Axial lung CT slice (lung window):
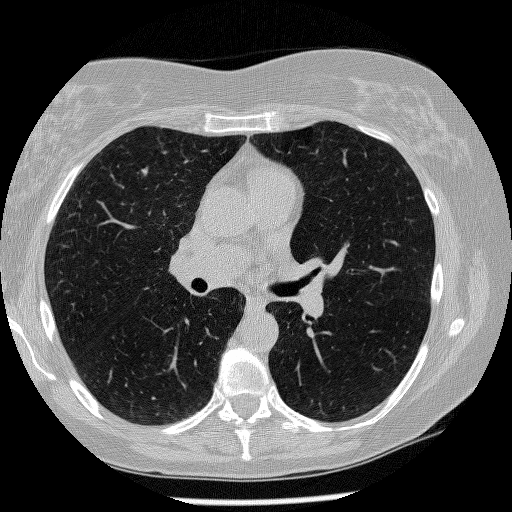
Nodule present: no